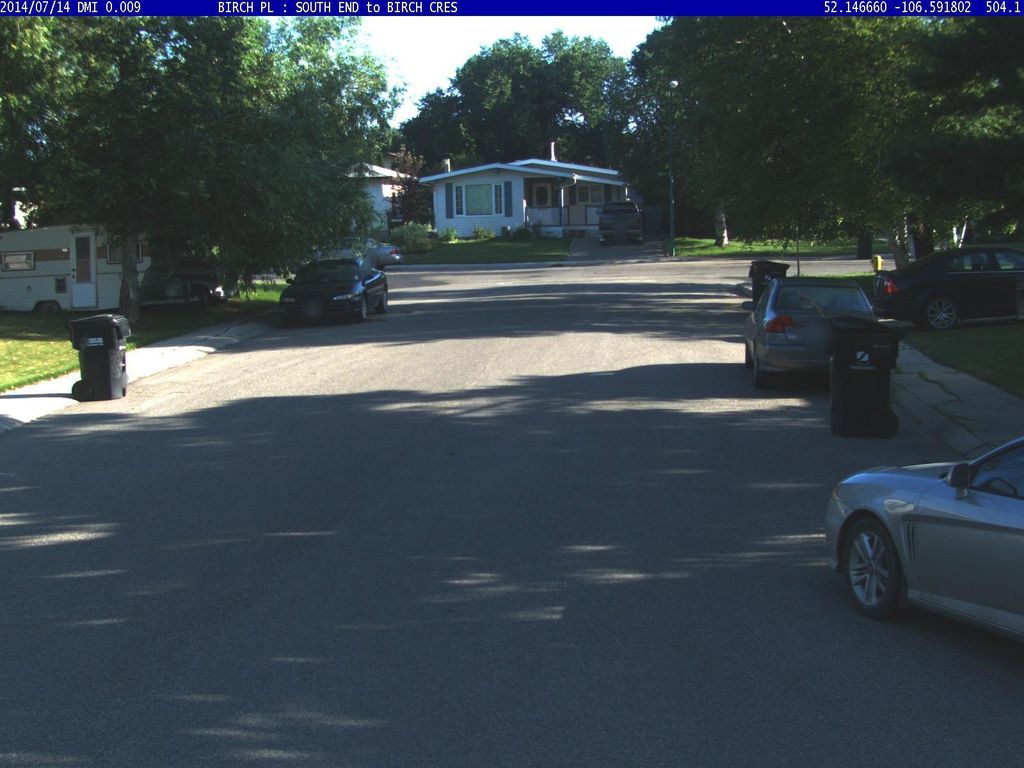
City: saskatoon